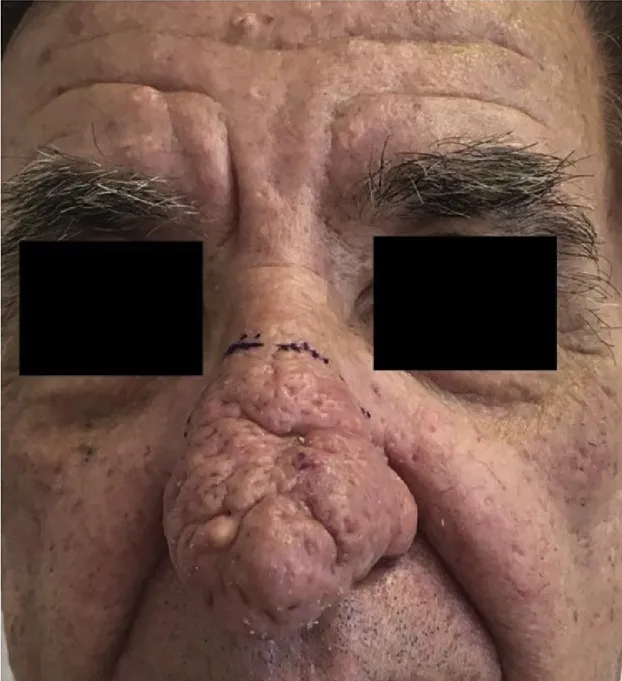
Preoperative anterior.
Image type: medical_photograph (skin_photograph)